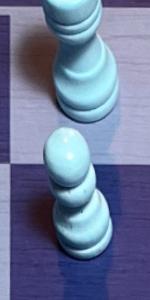
Label: Pawn_White